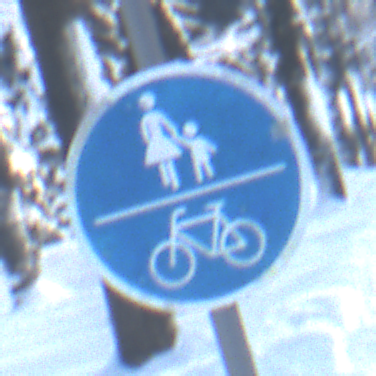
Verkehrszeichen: GemeinsamerGehUndRadweg
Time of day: MorningAfternoon
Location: Outdoor (Nature)
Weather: Clear
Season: Winter
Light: Natural